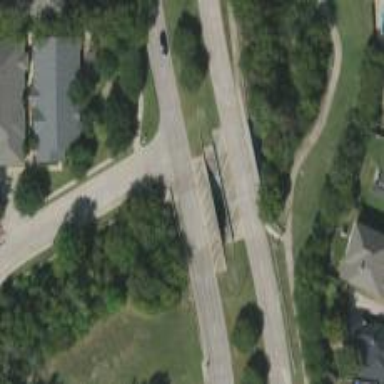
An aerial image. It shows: Secondary road with bridge and separate sidewalk.